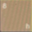
Piece: xx